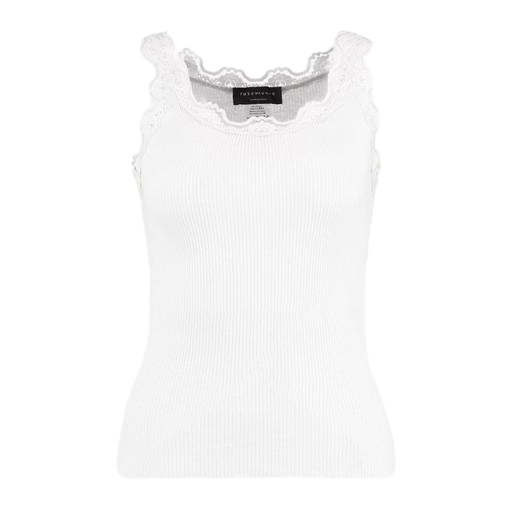
lace-trimmed ribbed tank, white maison tank top, white lace-trim top, white background